Field crop: maize
Growth stage: 2
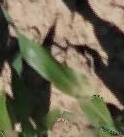
Species: maize